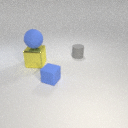
large blue rubber sphere above large yellow metal cube